Interaction volume radius: 10 \u00c5
Interaction volume height: 10 \u00c5
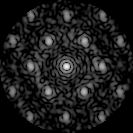
Disorder parameter: 0.4181